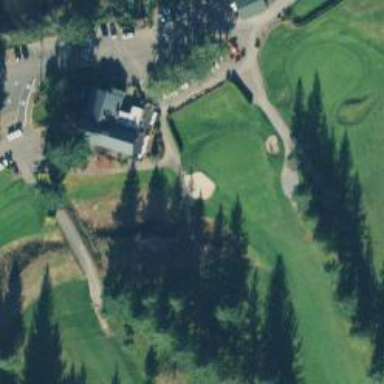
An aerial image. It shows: Path for both road and golf.